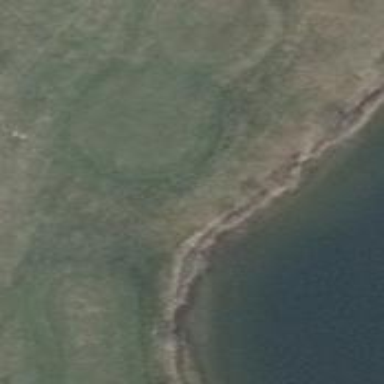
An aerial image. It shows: Golf tee.